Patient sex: M
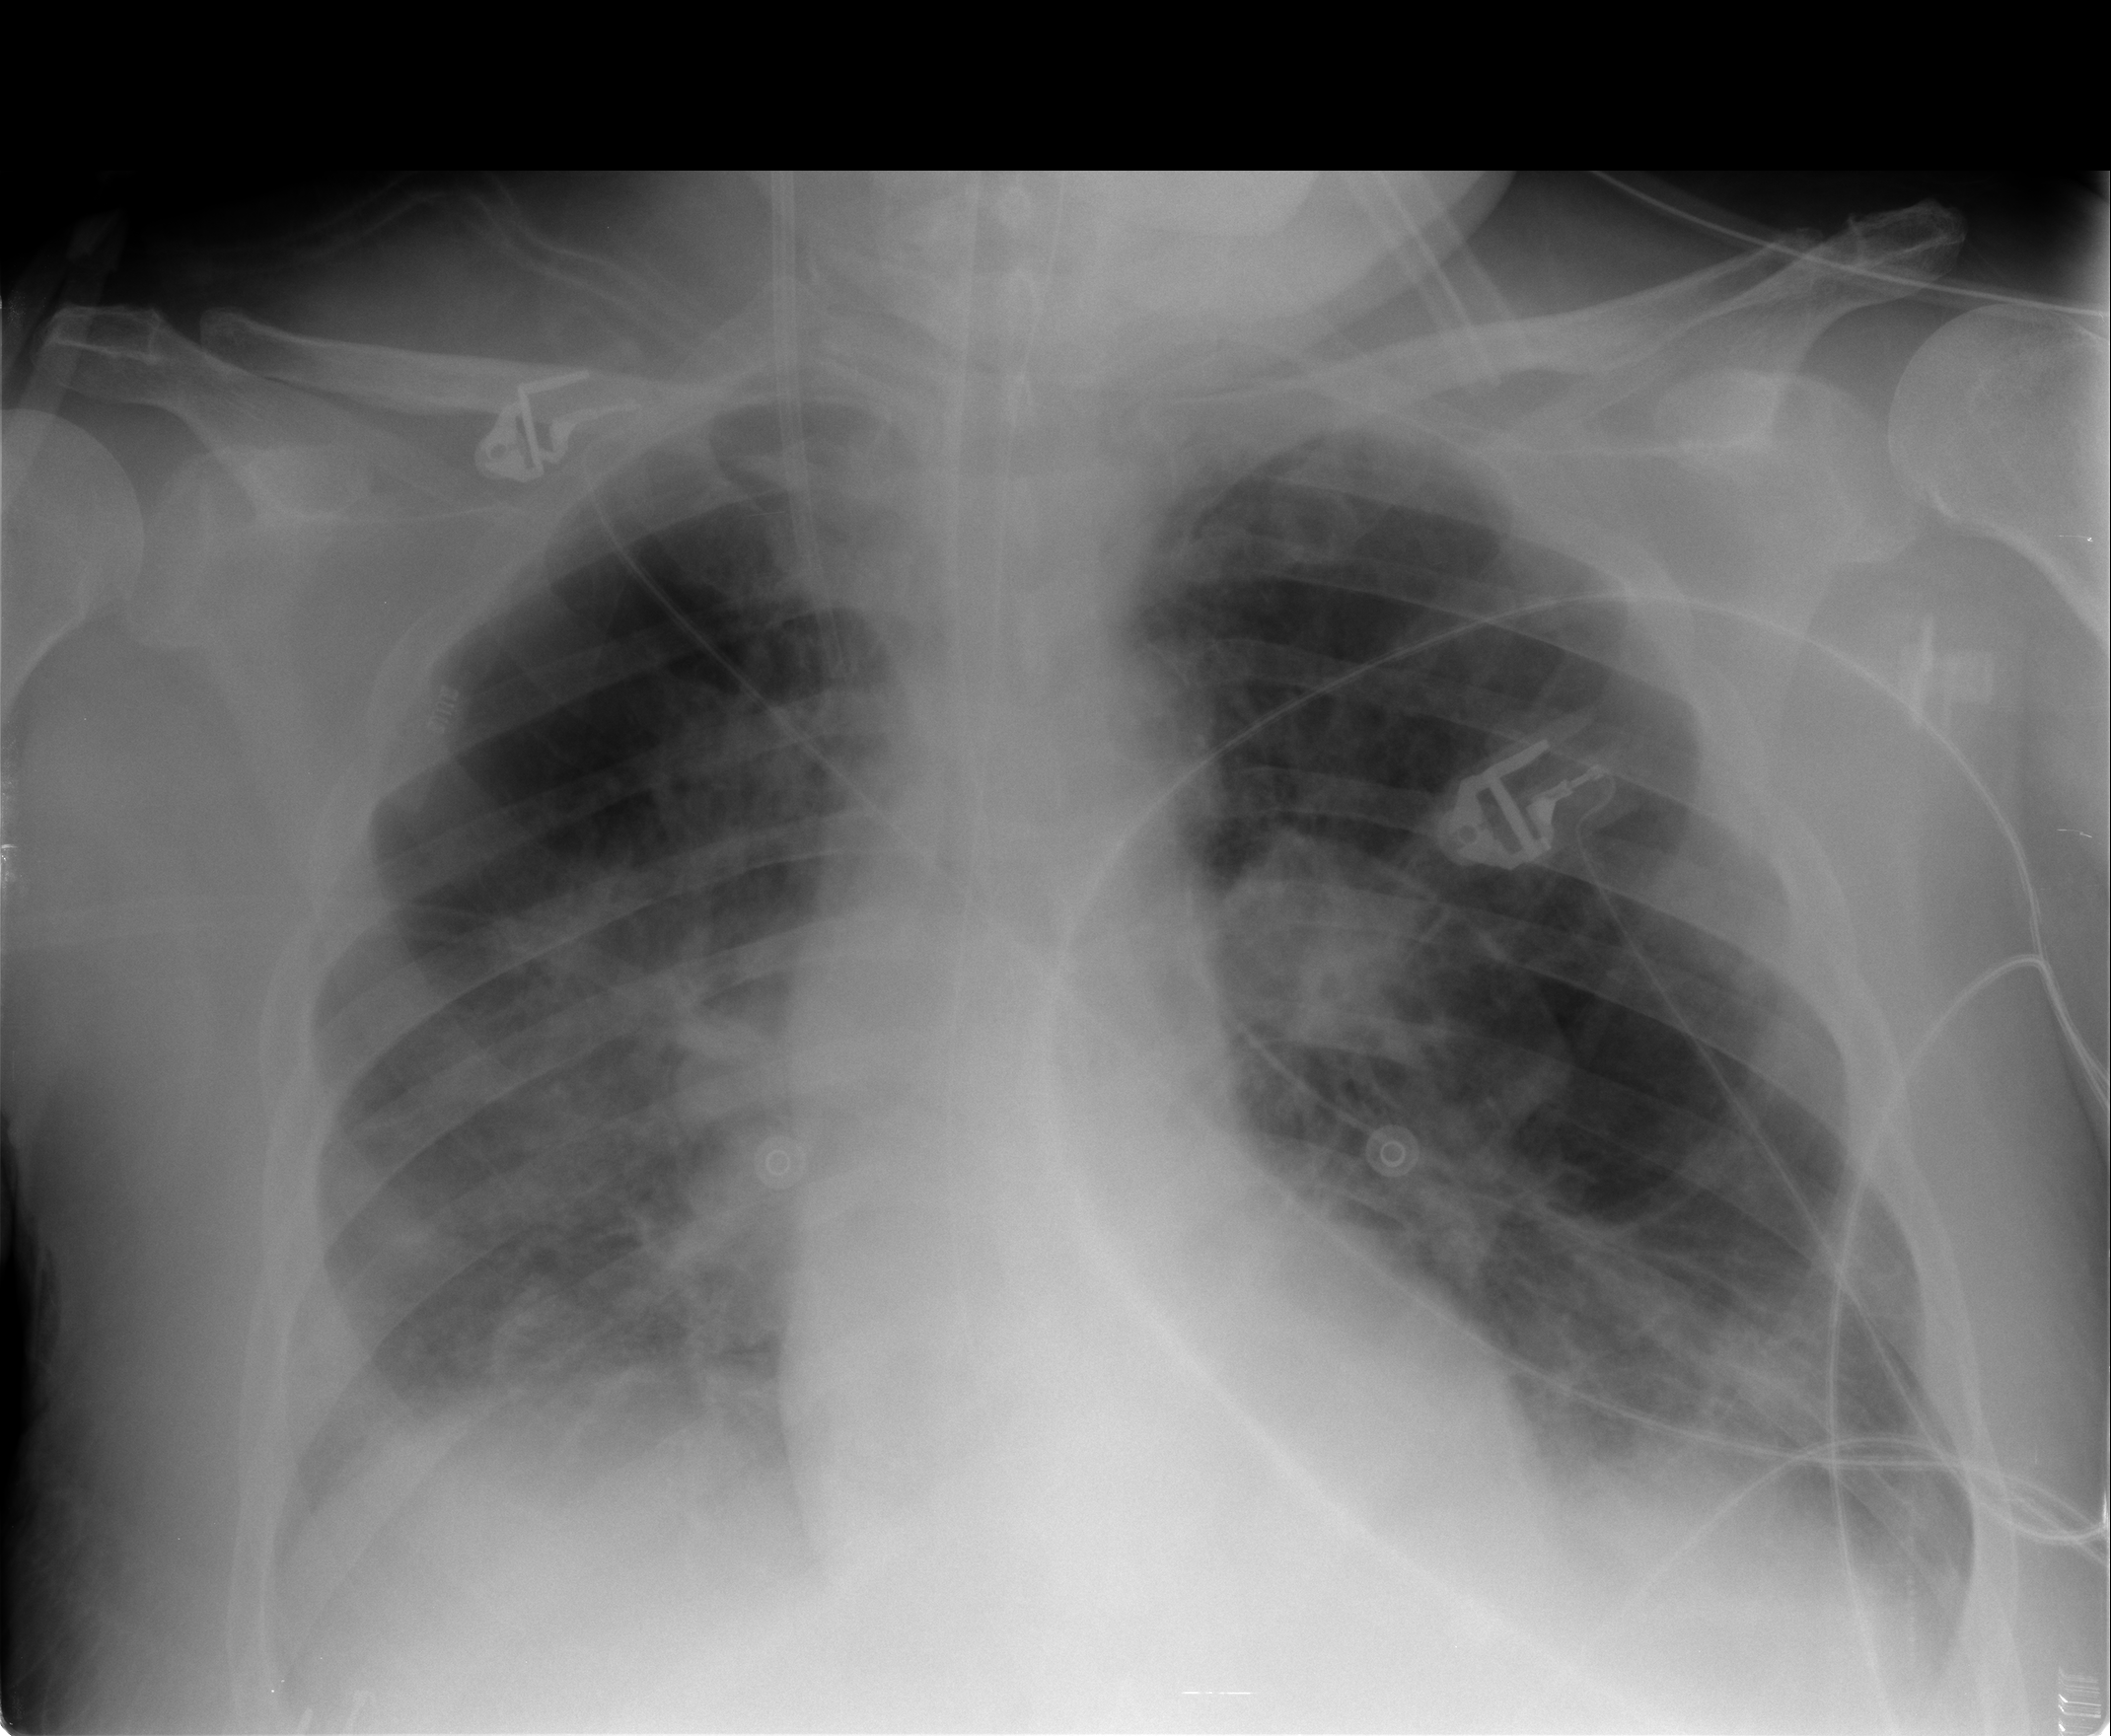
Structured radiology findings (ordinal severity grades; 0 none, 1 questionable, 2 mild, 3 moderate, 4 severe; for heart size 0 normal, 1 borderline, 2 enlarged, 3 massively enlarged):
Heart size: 0
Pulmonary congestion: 0
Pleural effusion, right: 1
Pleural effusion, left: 1
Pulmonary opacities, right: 2
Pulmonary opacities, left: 0
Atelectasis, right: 1
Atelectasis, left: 2